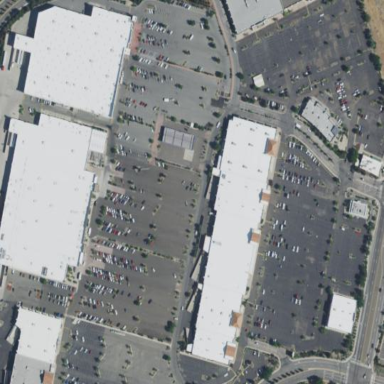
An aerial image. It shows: Retail area.